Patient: sex F, age 35
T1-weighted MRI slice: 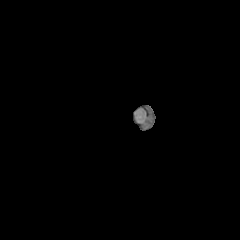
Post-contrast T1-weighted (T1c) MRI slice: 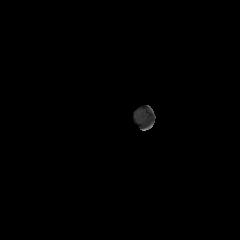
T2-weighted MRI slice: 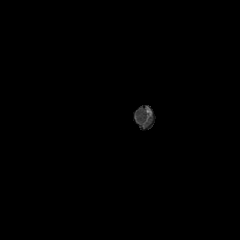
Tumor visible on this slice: no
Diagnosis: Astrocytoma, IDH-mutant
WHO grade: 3